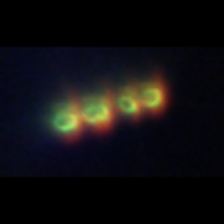
Taxon: Chaetoceros
Group: Diatoms